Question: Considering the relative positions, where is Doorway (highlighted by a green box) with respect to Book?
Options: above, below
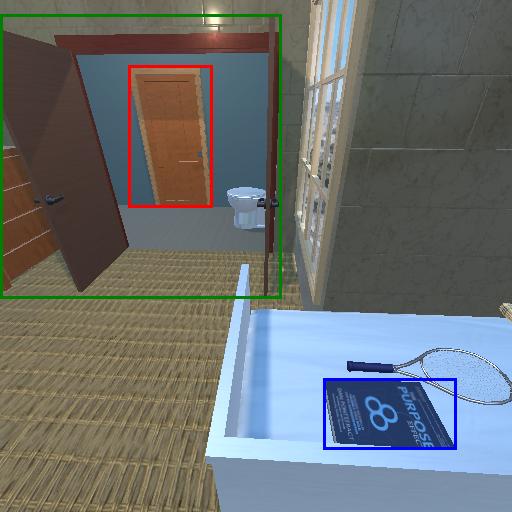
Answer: above